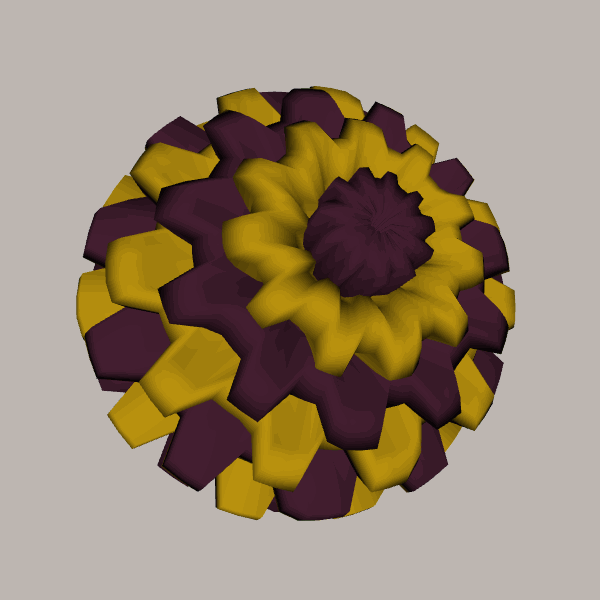
Background: light